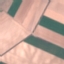
Land use / land cover: AnnualCrop